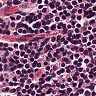
Metastatic tissue present: no